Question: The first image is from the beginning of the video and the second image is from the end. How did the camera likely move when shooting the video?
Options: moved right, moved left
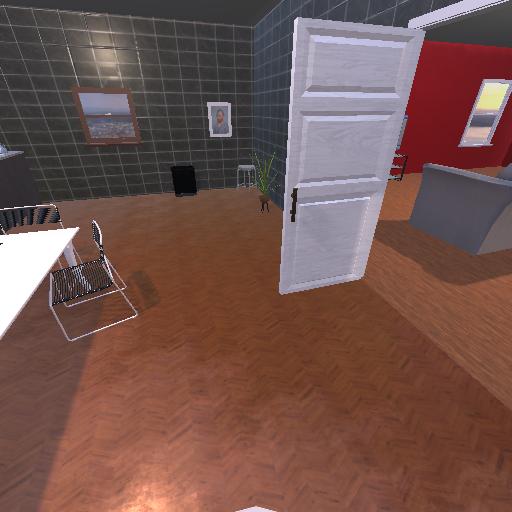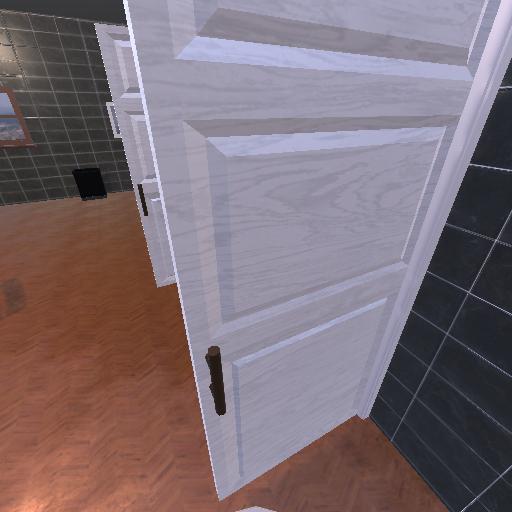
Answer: moved right